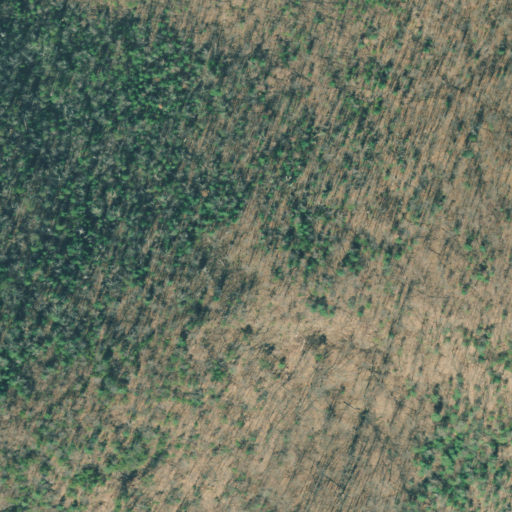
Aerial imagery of ridge(s) in Georgia named Bee Tree Ridge containing deciduous forest, mixed forest, and evergreen forest